Interaction volume radius: 5 \u00c5
Interaction volume height: 15 \u00c5
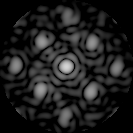
Disorder parameter: 0.2993